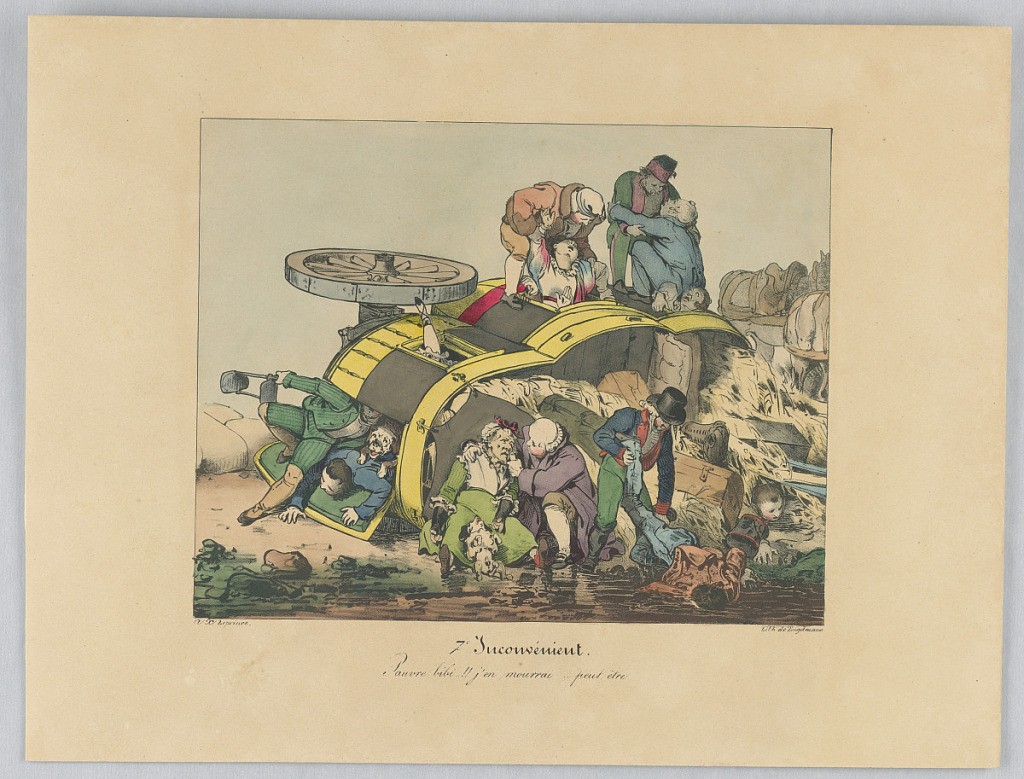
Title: Pauvre bibi!! J'en mourai ... peut être, Plate 7 from "Inconvénient"
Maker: Auguste-Xavier Leprince, French, 1799 - 1826
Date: ca. 1825
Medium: Lithograph, brush and watercolor on paper
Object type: Print
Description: The coach has turned over beside a stream. People climb out the doors - the luggage fallen in foreground. Title and artists' names below.